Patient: sex M, age 51
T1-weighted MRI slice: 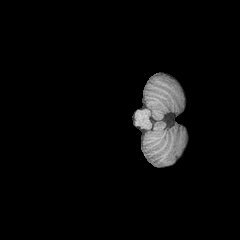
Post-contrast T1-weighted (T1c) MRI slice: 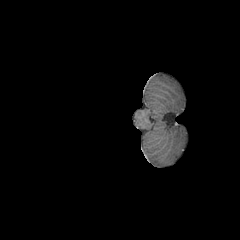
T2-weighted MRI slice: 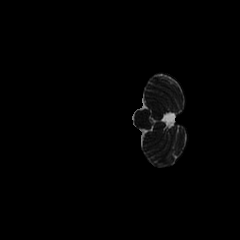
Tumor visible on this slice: no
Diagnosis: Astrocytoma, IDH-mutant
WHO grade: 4